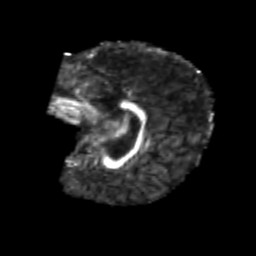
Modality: FA
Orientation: sagittal
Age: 7
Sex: female
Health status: healthy